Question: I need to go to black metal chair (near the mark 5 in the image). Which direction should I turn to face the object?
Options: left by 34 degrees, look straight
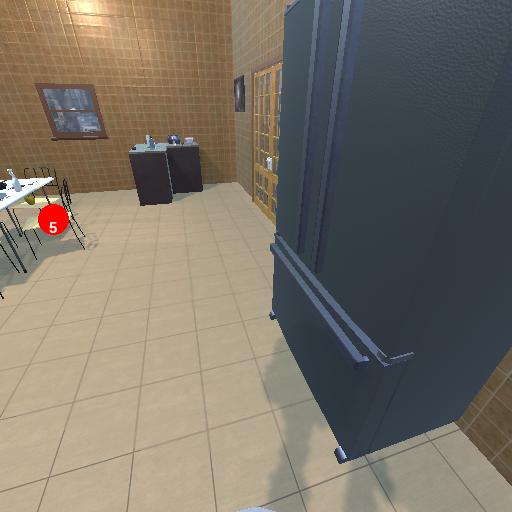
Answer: left by 34 degrees